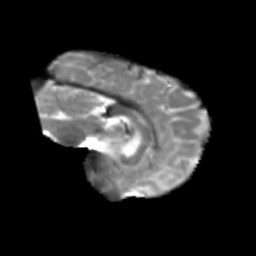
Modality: T2w
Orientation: sagittal
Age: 39
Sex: male
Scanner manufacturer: siemens
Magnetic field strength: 3 T
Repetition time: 1.8 s
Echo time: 0.07 s